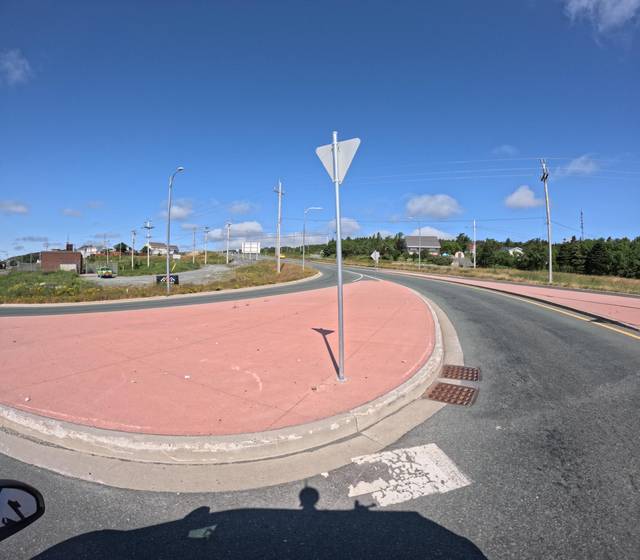
Region: Canada
Coordinates: 47.541, -52.7662